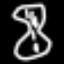
Label: hourglass